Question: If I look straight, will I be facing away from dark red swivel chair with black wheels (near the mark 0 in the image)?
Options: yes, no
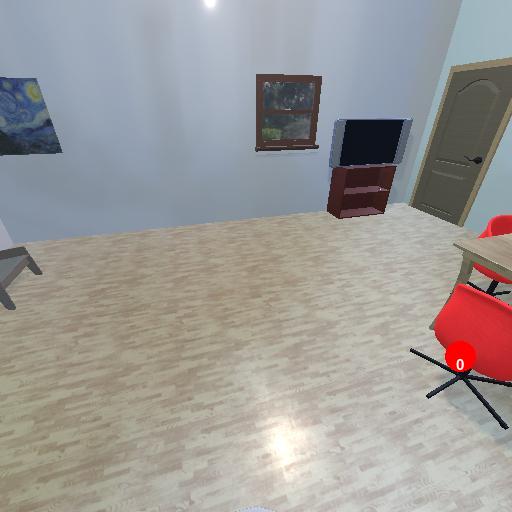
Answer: yes